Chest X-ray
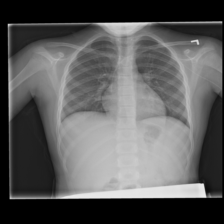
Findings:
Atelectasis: negative
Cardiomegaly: negative
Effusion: negative
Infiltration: negative
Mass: negative
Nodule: negative
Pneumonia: negative
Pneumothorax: negative
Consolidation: negative
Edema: negative
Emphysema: negative
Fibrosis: negative
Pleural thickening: negative
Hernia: negative